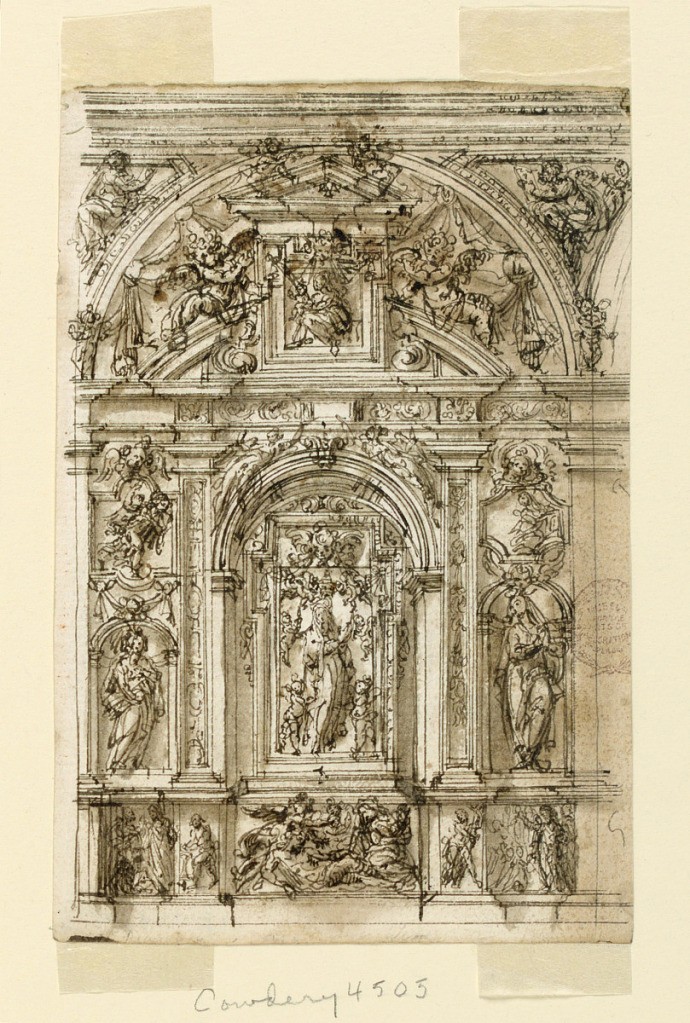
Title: Elevation of an Altar
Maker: Leonardo Scaglia, French, active Italy, 1640 – 1650
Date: ca. 1640–50
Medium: Pen and bistre, brush and wash on paper
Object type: Drawing
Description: An altar is set within the framing parts of a bay. The predella shows a scene of mourning over the dead Christ. The retable shows the ascension of the Virgin. In the lateral compartments are niches with the statues of female saints. Above is a representation of the Annunciation. In the center of the broken pediment is the Virgin with Child.